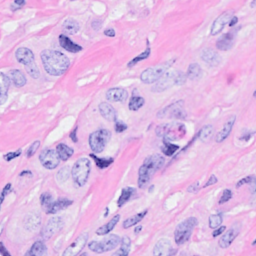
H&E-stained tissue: Breast